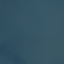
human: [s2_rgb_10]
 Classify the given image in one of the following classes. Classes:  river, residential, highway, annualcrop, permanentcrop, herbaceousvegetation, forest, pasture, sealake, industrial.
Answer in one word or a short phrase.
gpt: SeaLake